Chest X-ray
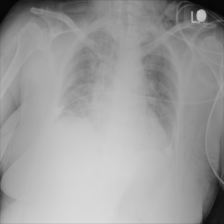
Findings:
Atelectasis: positive
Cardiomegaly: negative
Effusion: negative
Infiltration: negative
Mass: negative
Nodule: negative
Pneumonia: negative
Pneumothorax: negative
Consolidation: negative
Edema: negative
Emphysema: negative
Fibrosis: negative
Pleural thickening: negative
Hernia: negative